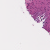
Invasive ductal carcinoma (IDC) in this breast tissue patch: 0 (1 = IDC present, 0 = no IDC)